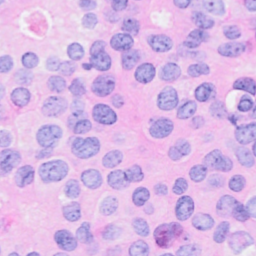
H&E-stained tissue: Breast